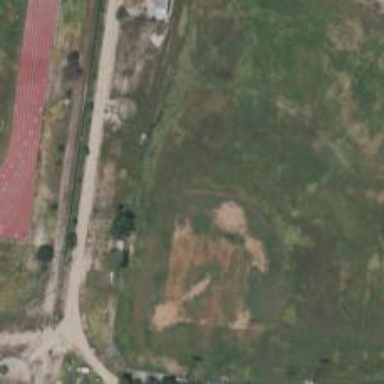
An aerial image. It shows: Baseball pitch for leisure land activities.